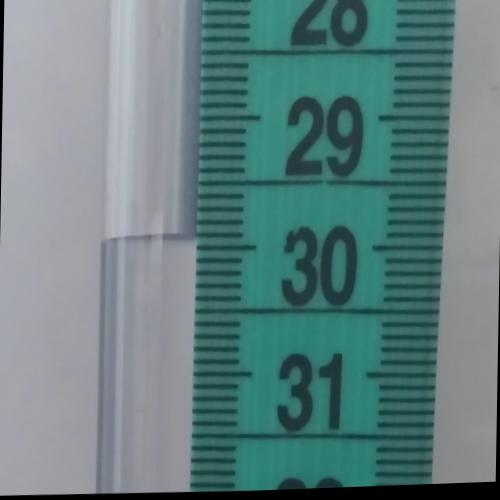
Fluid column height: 29.9 cm